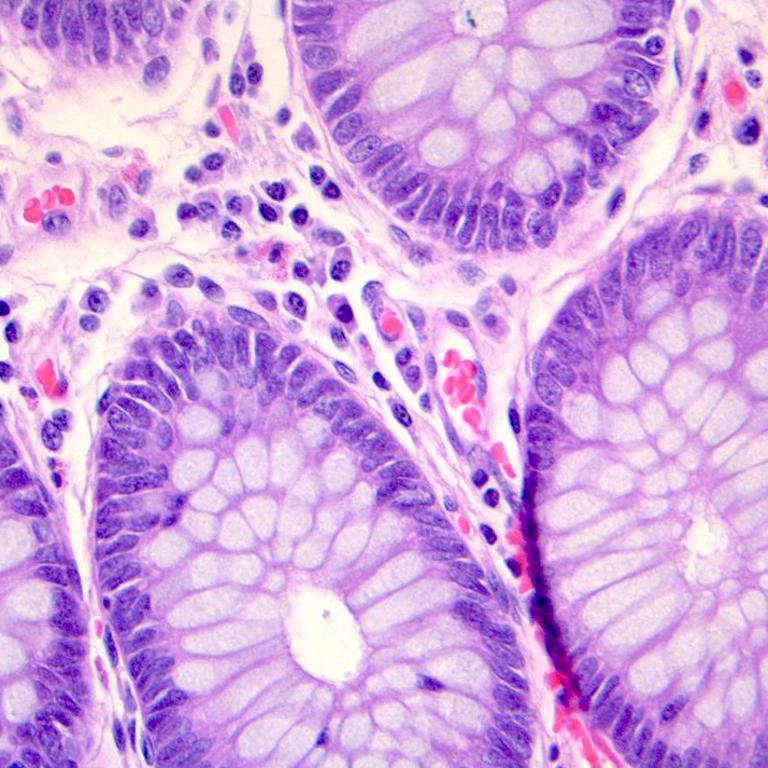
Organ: colon
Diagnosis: benign